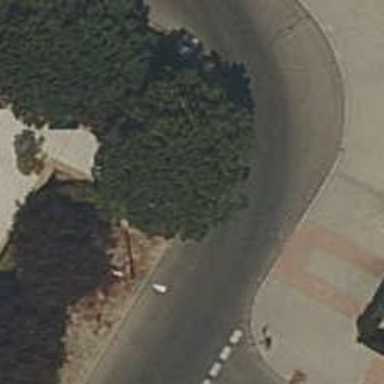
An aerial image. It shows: Unmarked crossing on the road.